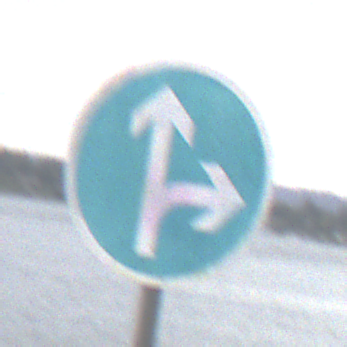
Verkehrszeichen: VorgeschriebeneFahrtrichtungGeradeausOderRechts
Umgebung: Outdoor, Suburban
Tageszeit: Midday
Wetter: Overcast
Licht: Natural
Jahreszeit: NotSpecified
Kontrast: LowContrast